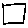
Label: square